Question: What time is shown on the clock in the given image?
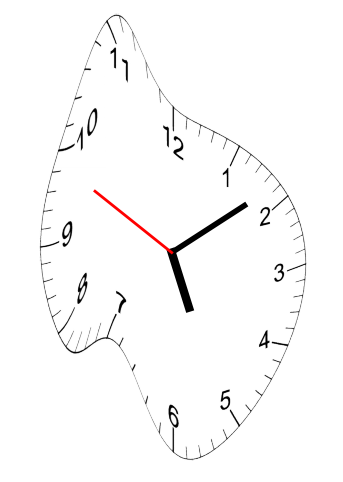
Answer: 05:08:49